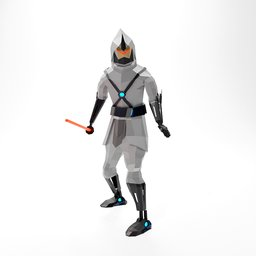
Label: people